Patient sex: F
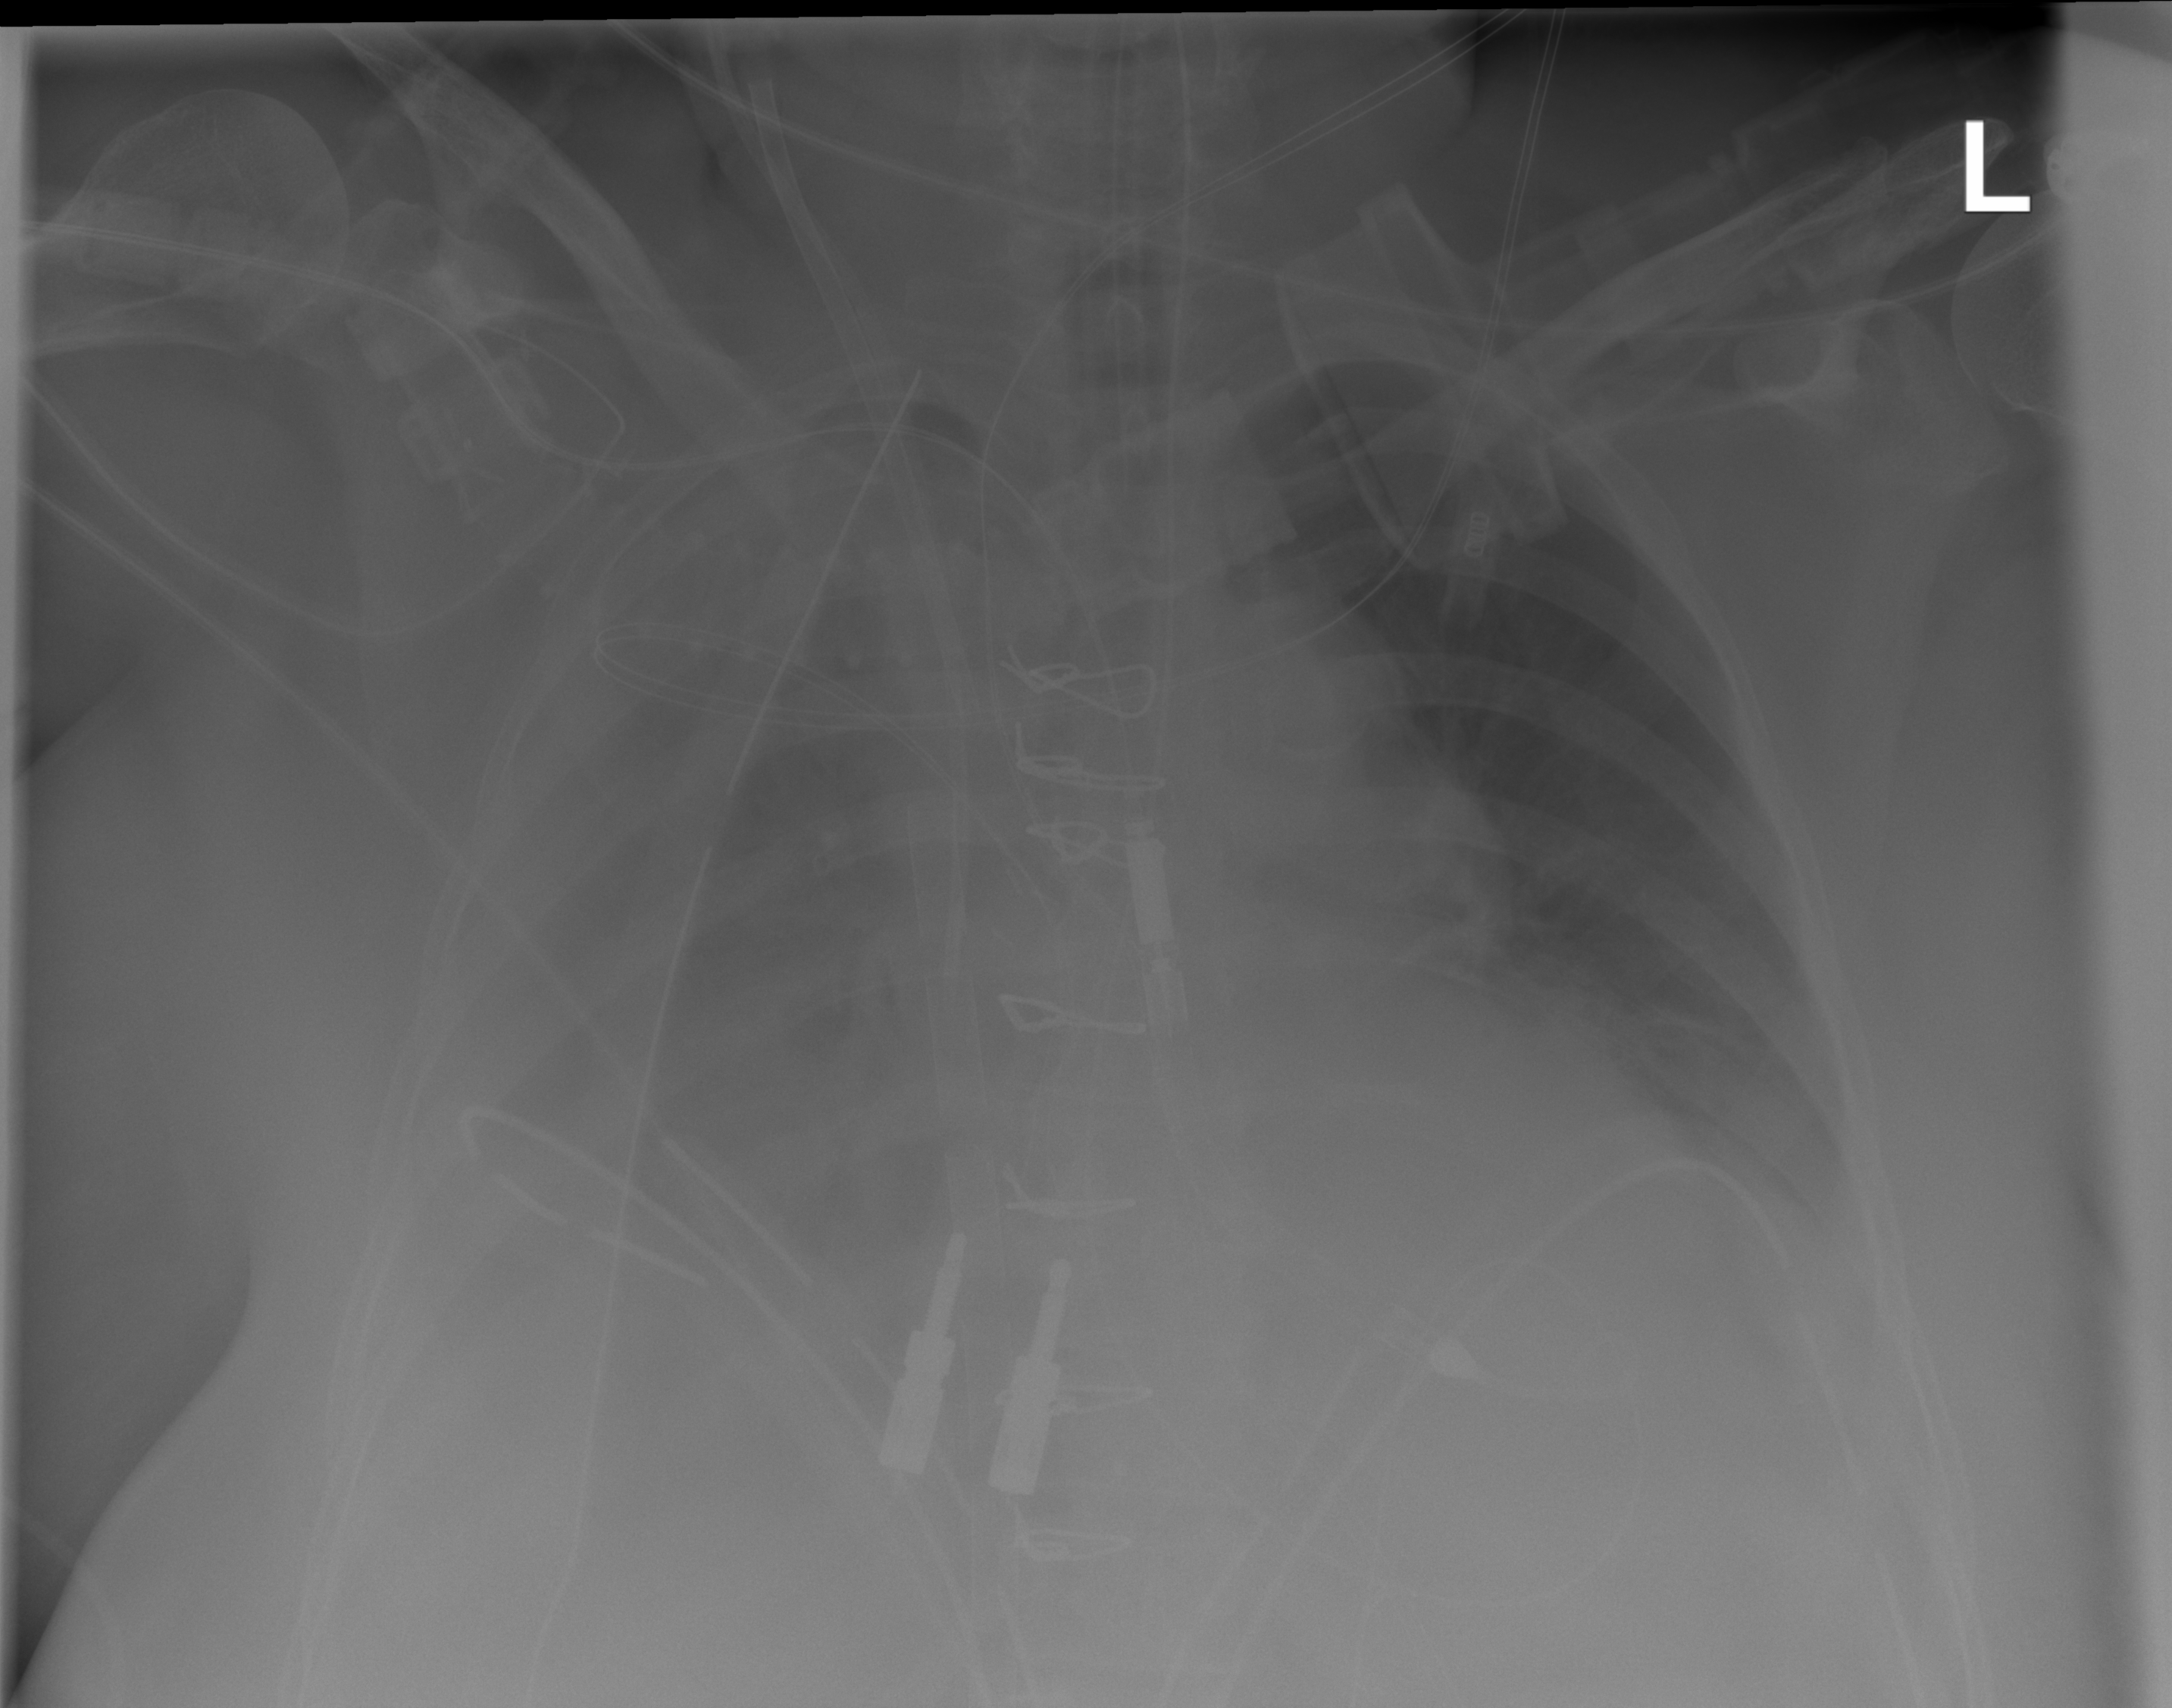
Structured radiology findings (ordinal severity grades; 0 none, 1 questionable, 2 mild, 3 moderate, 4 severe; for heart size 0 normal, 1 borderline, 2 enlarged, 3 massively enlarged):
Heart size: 1
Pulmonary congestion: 0
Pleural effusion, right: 3
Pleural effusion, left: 3
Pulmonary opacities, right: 0
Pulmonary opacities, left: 0
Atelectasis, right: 3
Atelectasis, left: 3